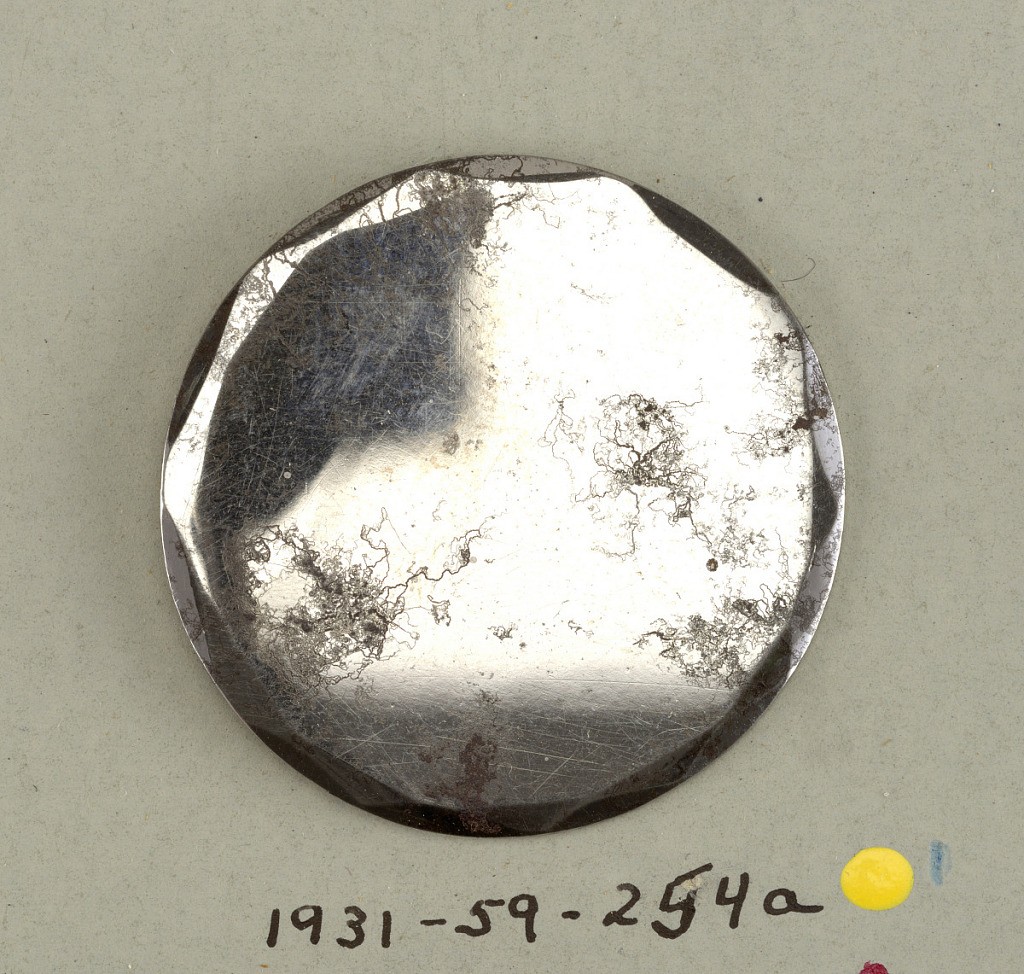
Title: Button
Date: late 18th century
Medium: steel
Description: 1931-59-254-a: flat circular button with befelled edges; steel sh...